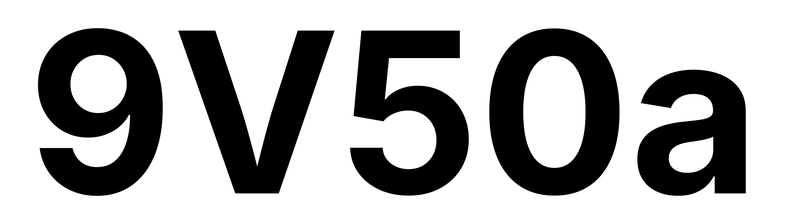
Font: Inter_Bold